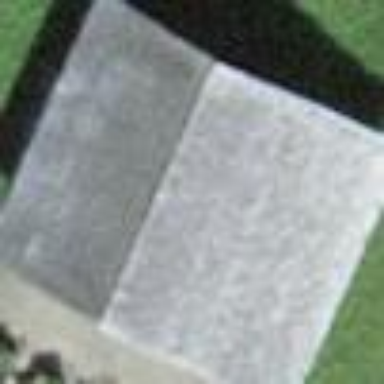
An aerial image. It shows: Barn.